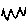
Label: zigzag